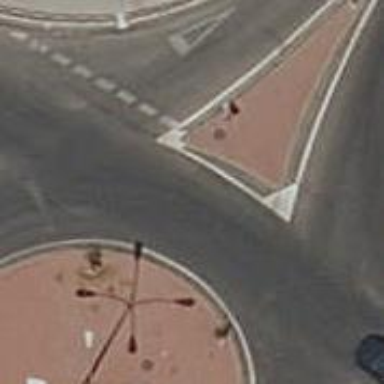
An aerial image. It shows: Tertiary road with asphalt surface leading to roundabout.